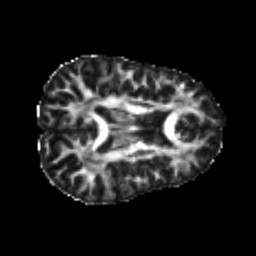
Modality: FA
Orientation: axial
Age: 22
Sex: female
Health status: healthy
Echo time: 0.074 s